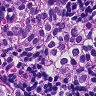
Metastatic tissue present: yes